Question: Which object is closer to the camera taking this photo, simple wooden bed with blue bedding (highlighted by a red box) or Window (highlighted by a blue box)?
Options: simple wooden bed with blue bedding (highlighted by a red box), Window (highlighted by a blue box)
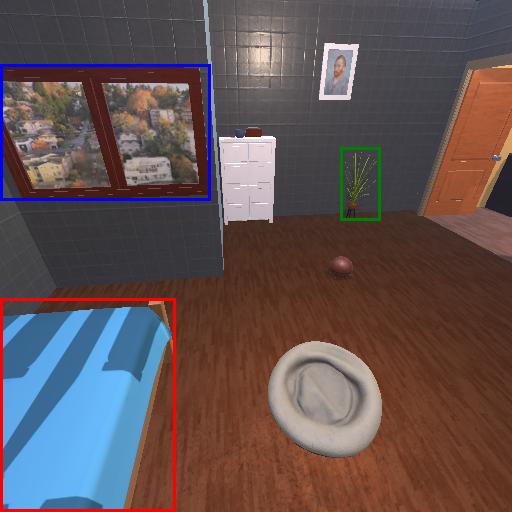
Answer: simple wooden bed with blue bedding (highlighted by a red box)